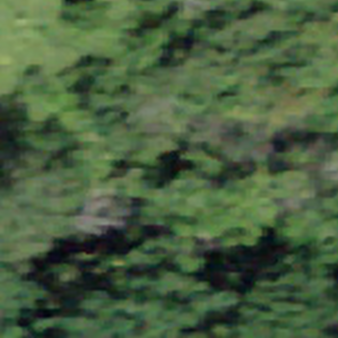
Label: other